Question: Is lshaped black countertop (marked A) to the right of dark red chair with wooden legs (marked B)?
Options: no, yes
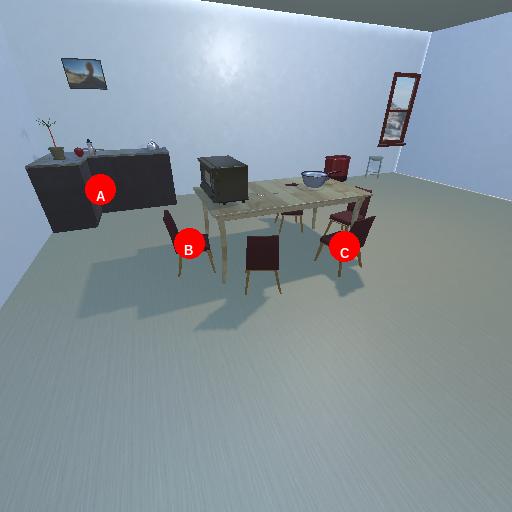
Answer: no